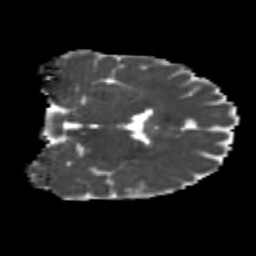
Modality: MD
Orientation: coronal
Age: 25
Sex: male
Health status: healthy
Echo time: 0.074 s